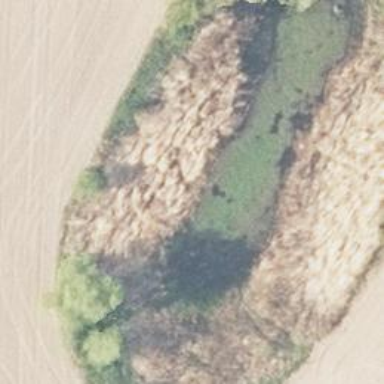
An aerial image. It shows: Pond surrounded by natural water.